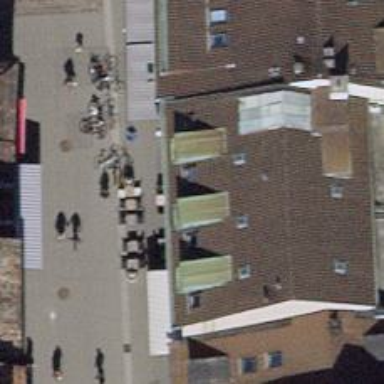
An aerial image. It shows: Pub.